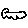
Label: cloud